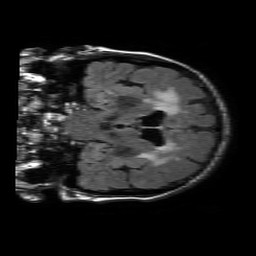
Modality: FLAIR
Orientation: coronal
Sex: female
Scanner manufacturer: philips
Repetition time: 11 s
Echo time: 0.125 s